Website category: book
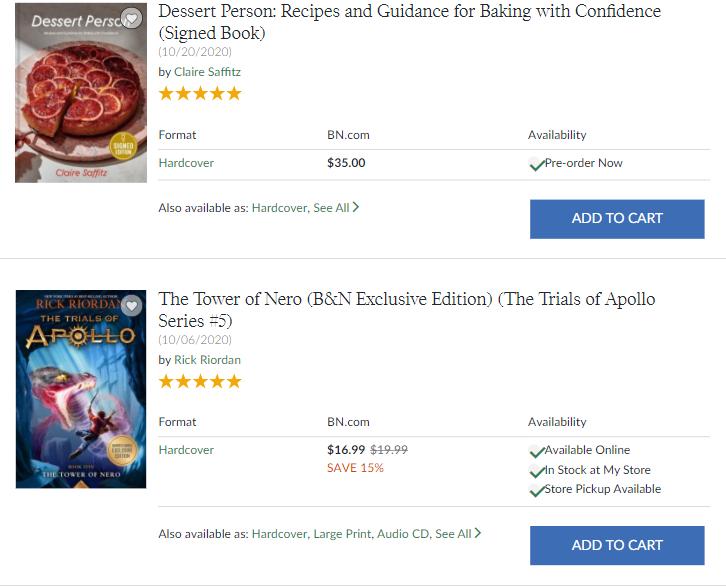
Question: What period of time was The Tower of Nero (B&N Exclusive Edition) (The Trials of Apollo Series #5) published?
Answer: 10/06/2020

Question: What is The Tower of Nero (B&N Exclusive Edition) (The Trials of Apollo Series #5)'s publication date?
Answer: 10/06/2020

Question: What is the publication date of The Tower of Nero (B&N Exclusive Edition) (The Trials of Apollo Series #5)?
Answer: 10/06/2020

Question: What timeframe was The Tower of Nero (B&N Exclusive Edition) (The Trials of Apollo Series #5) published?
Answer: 10/06/2020

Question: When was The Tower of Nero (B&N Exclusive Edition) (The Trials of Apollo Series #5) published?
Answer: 10/06/2020

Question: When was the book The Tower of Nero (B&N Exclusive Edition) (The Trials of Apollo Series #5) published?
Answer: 10/06/2020

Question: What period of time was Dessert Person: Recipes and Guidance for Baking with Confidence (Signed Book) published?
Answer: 10/20/2020

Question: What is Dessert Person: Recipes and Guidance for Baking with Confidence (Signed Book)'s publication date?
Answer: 10/20/2020

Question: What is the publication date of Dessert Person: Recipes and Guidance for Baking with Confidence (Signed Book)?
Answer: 10/20/2020

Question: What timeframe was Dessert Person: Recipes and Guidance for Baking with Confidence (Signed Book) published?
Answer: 10/20/2020

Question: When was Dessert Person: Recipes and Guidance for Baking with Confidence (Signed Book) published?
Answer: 10/20/2020

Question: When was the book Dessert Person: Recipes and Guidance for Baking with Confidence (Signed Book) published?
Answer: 10/20/2020

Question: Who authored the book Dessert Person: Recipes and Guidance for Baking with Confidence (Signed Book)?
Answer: Claire Saffitz

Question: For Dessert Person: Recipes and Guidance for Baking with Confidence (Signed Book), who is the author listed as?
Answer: Claire Saffitz

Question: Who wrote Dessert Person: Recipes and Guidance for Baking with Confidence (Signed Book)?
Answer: Claire Saffitz

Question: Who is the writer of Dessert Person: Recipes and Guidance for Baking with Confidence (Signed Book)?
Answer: Claire Saffitz

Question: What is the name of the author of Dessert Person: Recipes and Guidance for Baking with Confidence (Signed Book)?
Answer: Claire Saffitz

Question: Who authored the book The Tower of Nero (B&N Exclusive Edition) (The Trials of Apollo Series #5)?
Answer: Rick Riordan

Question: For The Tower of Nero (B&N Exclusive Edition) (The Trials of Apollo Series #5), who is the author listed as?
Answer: Rick Riordan

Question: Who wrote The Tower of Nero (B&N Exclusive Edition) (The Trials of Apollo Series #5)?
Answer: Rick Riordan

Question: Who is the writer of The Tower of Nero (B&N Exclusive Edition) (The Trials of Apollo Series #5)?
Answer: Rick Riordan

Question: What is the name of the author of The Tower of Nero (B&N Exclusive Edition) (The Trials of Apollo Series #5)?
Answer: Rick Riordan

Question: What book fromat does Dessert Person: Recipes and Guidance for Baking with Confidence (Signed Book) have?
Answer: Hardcover

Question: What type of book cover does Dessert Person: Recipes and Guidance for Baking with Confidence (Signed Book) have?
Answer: Hardcover

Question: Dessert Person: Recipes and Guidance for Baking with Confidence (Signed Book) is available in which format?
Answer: Hardcover

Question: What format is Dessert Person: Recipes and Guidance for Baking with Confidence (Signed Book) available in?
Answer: Hardcover

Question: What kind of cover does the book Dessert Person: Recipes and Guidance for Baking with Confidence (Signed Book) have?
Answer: Hardcover

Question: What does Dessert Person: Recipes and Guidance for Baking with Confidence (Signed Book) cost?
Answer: $35.00

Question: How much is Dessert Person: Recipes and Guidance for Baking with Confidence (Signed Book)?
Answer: $35.00

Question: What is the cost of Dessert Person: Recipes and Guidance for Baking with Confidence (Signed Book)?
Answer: $35.00

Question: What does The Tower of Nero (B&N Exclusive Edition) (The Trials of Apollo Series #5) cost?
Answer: $16.99

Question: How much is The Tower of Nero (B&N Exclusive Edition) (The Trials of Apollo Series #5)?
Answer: $16.99

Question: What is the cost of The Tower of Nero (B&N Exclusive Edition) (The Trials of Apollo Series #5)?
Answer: $16.99

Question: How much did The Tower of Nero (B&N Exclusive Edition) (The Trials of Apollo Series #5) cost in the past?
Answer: $19.99

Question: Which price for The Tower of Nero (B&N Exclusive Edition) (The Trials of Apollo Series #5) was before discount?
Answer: $19.99

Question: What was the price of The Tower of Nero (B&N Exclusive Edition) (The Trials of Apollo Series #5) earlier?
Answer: $19.99

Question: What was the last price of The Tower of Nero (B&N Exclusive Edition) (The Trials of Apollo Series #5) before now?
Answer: $19.99

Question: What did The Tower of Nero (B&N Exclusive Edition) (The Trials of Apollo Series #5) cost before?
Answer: $19.99

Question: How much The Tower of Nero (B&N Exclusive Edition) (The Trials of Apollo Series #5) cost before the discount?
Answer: $19.99

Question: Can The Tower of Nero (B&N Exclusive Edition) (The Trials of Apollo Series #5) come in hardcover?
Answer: yes

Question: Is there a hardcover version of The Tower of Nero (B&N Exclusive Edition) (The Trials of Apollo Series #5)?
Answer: yes

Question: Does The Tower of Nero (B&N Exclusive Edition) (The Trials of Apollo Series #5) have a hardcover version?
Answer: yes

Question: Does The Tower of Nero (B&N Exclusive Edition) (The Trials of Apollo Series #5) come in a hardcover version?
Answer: yes

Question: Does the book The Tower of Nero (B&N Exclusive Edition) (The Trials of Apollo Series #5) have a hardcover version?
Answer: yes

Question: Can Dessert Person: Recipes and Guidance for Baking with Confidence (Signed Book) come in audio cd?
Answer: no

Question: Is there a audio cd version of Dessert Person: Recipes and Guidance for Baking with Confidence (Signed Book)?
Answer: no

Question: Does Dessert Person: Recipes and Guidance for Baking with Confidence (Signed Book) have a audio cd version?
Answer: no

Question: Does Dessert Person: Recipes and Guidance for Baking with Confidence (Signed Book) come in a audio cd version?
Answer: no

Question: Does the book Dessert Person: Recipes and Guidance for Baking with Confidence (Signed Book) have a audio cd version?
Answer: no

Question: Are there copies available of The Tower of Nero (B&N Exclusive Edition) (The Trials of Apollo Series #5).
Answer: yes

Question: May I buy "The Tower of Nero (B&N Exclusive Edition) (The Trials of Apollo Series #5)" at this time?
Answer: yes

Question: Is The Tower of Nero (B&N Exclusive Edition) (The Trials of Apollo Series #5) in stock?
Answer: yes

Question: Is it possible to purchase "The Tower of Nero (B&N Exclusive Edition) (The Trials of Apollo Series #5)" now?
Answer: yes

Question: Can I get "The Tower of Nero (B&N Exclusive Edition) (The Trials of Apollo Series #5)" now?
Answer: yes

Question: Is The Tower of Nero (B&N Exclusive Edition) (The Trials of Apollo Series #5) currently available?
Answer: yes

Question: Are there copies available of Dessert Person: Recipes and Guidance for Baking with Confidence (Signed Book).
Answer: no

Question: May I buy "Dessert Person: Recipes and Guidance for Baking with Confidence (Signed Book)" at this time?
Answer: no

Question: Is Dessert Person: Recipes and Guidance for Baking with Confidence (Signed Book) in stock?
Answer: no

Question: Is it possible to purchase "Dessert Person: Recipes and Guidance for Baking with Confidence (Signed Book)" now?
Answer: no

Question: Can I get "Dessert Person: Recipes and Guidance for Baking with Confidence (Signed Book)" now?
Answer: no

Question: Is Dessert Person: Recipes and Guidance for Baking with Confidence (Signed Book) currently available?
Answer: no

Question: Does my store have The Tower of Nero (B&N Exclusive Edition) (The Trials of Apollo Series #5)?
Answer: yes

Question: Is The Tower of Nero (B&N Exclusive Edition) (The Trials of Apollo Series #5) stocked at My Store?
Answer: yes

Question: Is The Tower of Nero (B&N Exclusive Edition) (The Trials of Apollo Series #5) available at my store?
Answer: yes